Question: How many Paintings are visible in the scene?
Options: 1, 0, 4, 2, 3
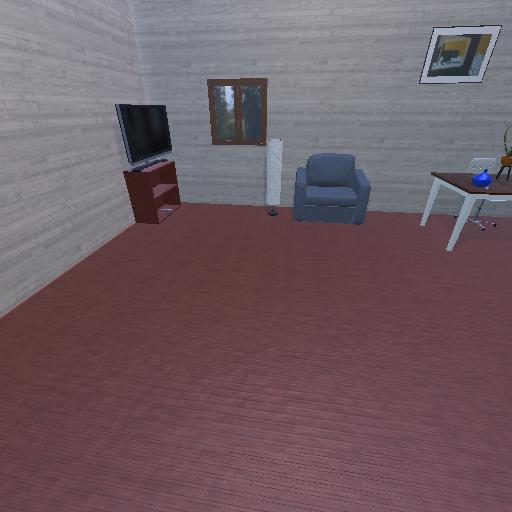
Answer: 1